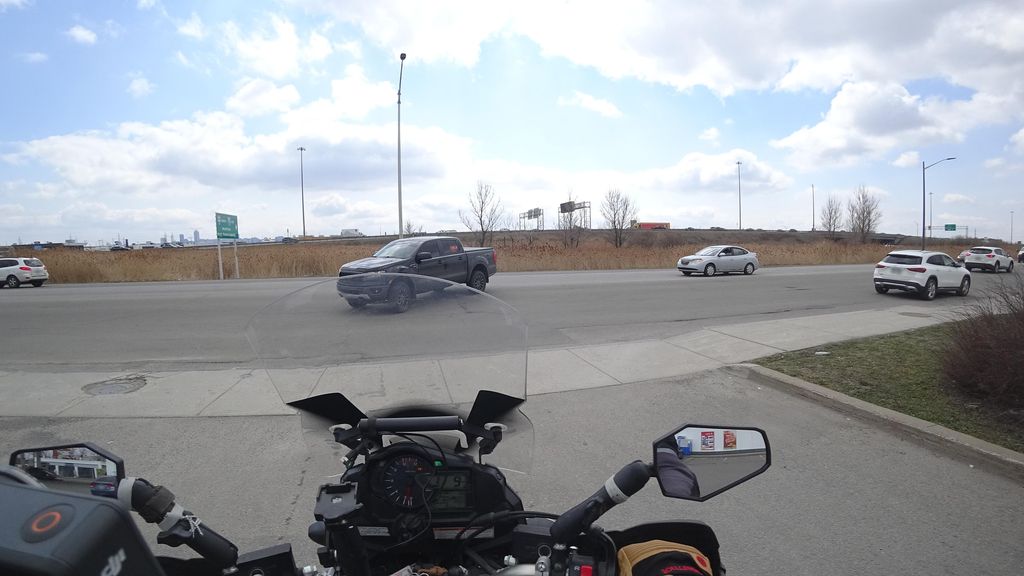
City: quebec_city